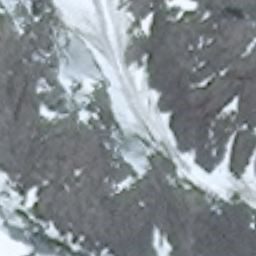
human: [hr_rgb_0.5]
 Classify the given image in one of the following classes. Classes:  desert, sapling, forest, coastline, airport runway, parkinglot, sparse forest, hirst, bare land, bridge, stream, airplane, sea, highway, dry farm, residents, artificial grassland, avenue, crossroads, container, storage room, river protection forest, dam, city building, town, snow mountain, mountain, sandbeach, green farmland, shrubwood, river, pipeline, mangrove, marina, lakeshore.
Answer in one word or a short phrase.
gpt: snow mountain